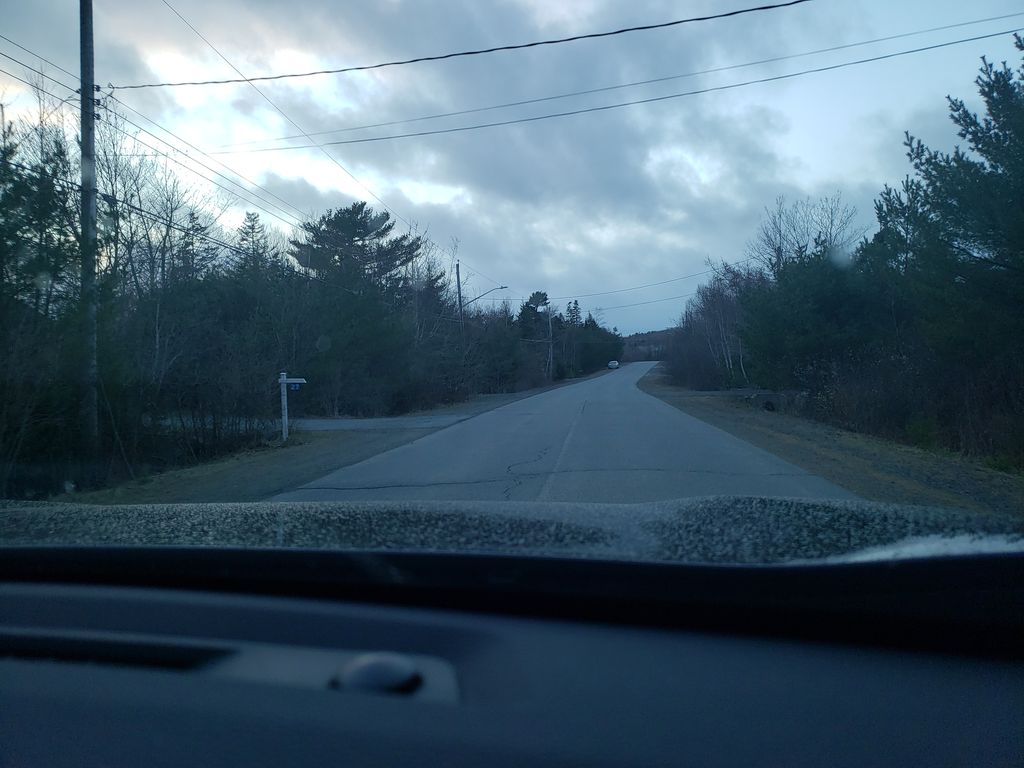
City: halifax